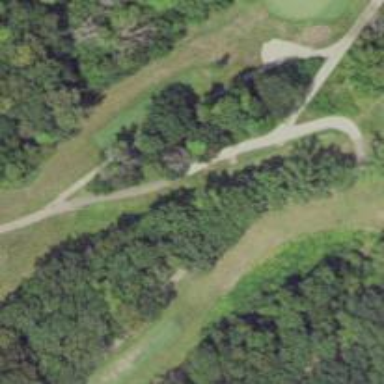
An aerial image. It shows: Footway that serves as golf path.